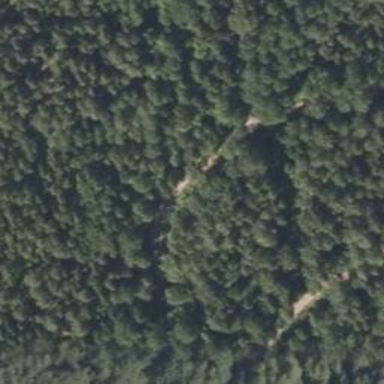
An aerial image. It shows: Path.